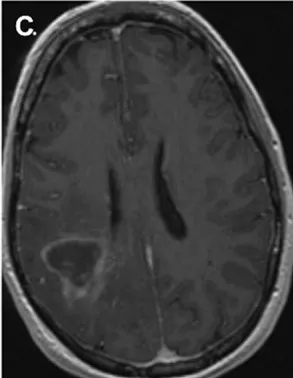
Magnetic resonance imaging (MRI) findings. Brain MRI demonstrates two irregularities. The primary lesion was centered in the posterior-inferior parietal lobe. With peripheral irregular enhancement on T1 imaging following administration of gadolinium Abnormal T2/FLAIR hyperintense signal surrounded both lesions.
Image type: radiology (mri)